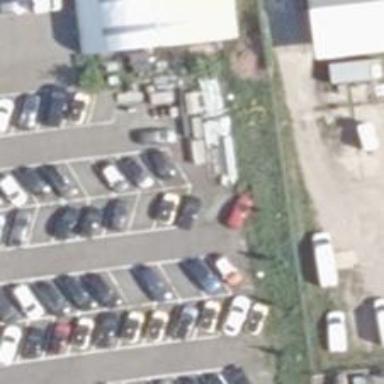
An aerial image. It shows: Parking aisle designated as service road.